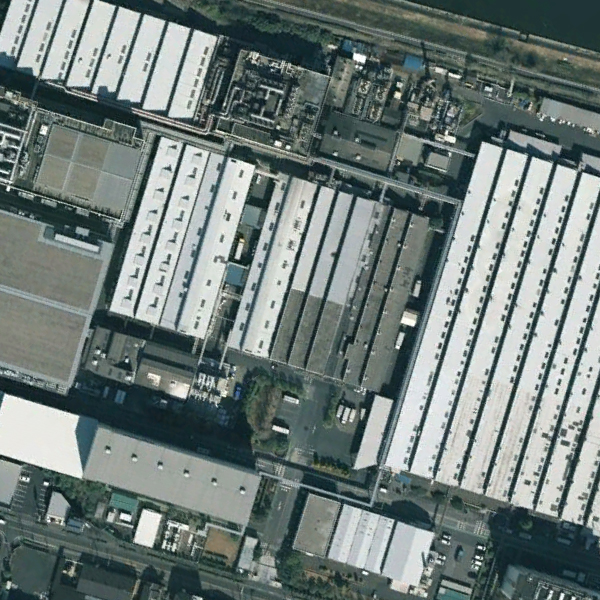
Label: Industrial